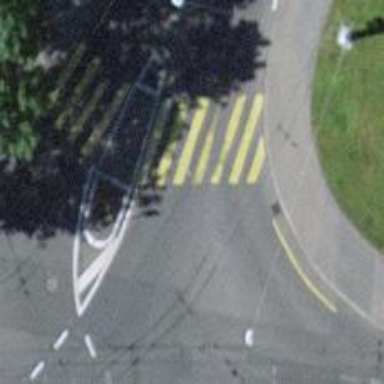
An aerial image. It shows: Traffic island located on footway.